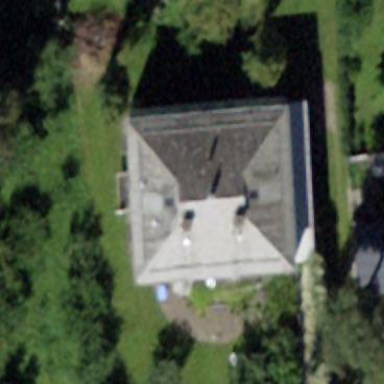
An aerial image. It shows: House with hipped roof.